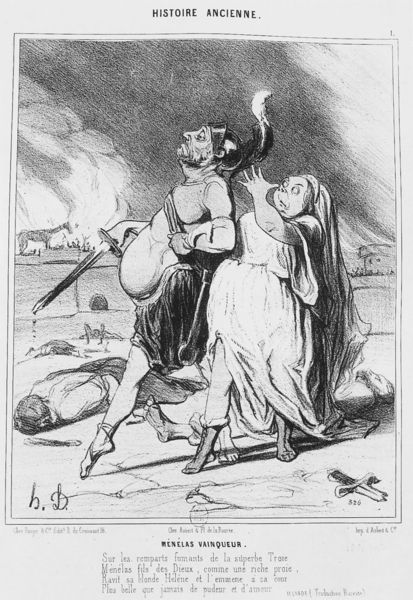
Titel: Menelaos, der Gewinner; aus der Serie: Histoire ancienne
Künstler: Honoré Daumier
Schlagwörter: feder, feuer, himmel, mann, wolken, stadt, frankreich, frau, grau, haar, hut, kleid, nase, rücken, zeichnung, schleier, rock, kleidung, leiche, tod, signatur, gehen, rauch, haare, paar, pferd, turm, schrift, grafik, französisch, brand, krieg, karikatur, dick, bauch, schwanger, blut, spott, kreuz, brennen, druck, schwarzweiss, revolution, schwert, text, leichen, helm, schuh, ritter, lustig, daumier, wweiss, gedicht, schreiten, hinterhalt, schlachtfeld, legende, histoire, maan, honore, hohn, reim, stolzieren, histoire ancienne, lange nase, paaar, hänselei, verpottung, bauchharnisch, heimleuchten, otsschrt, bauhc, alte geschichte